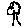
Label: tree